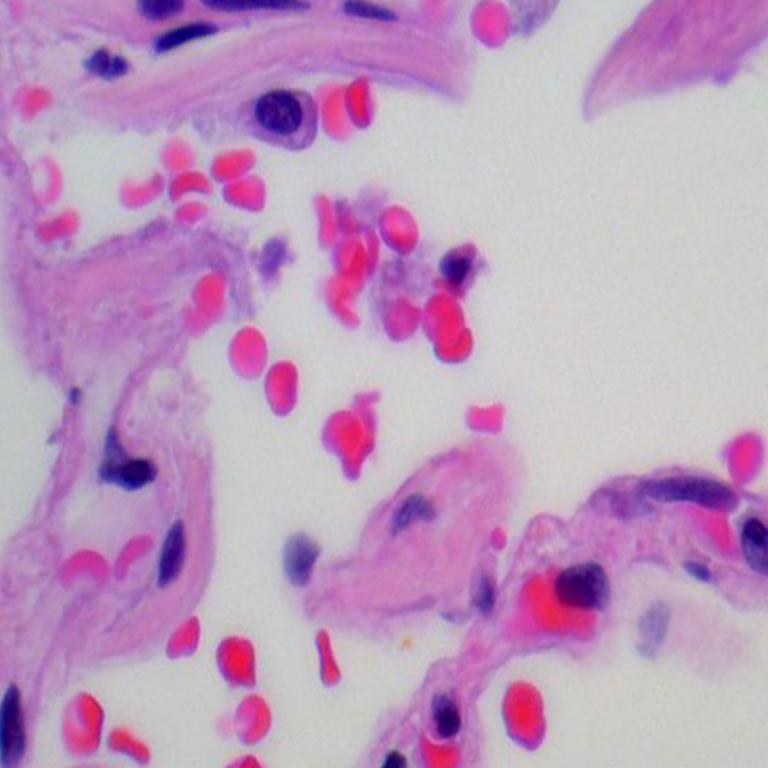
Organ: lung
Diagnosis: benign